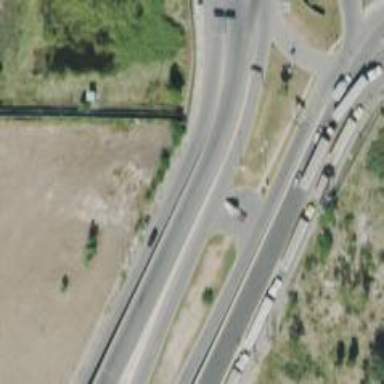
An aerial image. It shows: Trunk link highway.